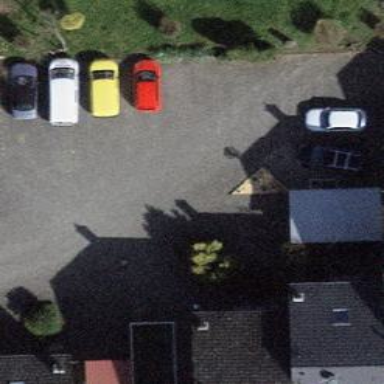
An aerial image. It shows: Parking aisle with paving stones.